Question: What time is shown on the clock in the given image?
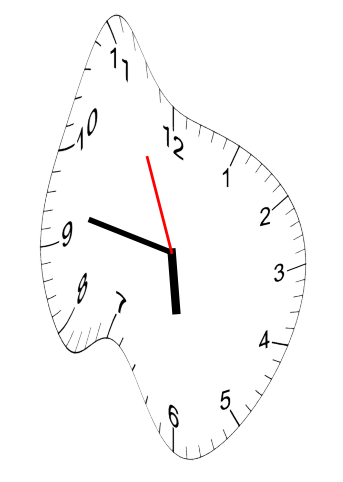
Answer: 05:46:56